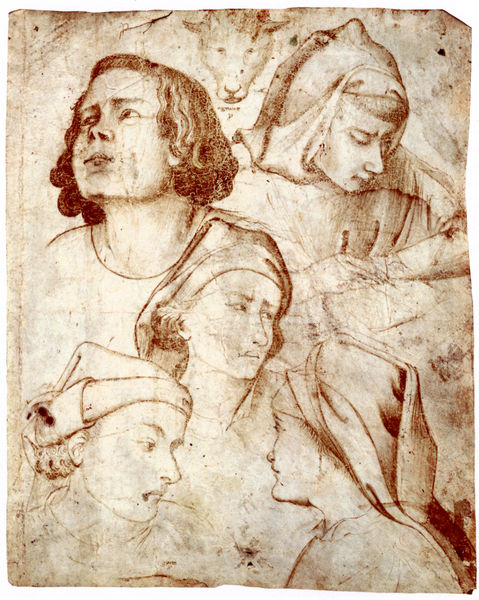
Titel: Studie eines Zeichners und vier weitere Köpfe
Künstler: Agnolo Gaddi
Standort: Mailand
Institution: Castello Sforzesco
Schlagwörter: kopf, mann, frauen, kopfbedeckungen, skizze, zeichnung, tier, hochformat, muster, gesichter, jung, gesicht, porträt, tücher, locken, kopfbedeckung, papier, studie, figuren, kopftuch, junge, buch, schreiben, mönch, sammlung, löwe, musterbuch, skizzen, rötel, tiger